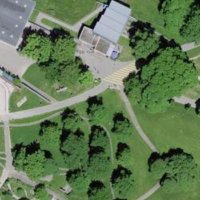
EUNIS habitat code: 55
Species observed at this site:
Certhia brachydactyla
Rumex sanguineus
Corvus corone
Sylvia atricapilla
Poecile palustris
Luscinia megarhynchos
Geranium sanguineum
Phoenicurus ochruros
Sitta europaea
Falco tinnunculus
Echium vulgare
Cyanistes caeruleus
Leonurus cardiaca
Fringilla coelebs
Lanius collurio
Lamium purpureum
Carduelis carduelis
Columba palumbus
Turdus merula
Centaurea scabiosa
Parus major
Hirundo rustica
Milvus migrans
Bellis perennis
Milvus milvus
Motacilla alba
Delichon urbicum